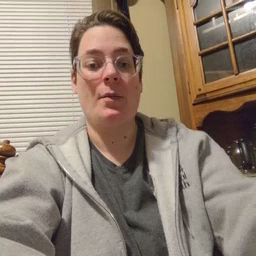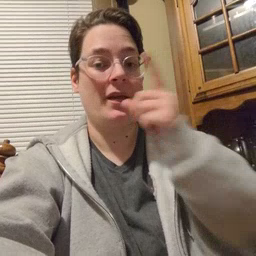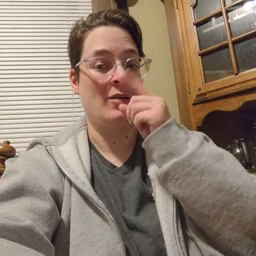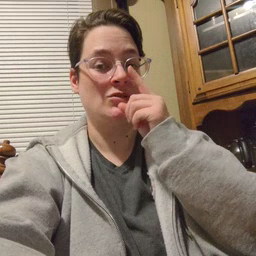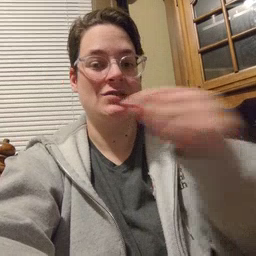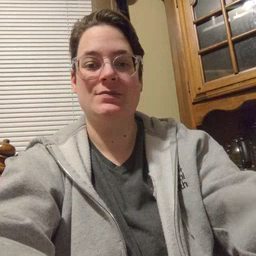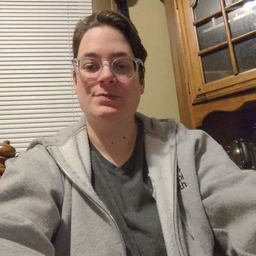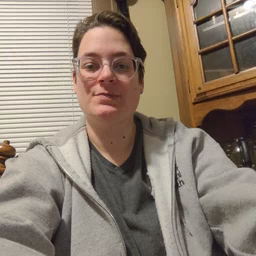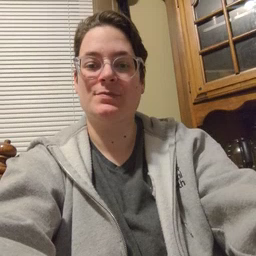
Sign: mouse